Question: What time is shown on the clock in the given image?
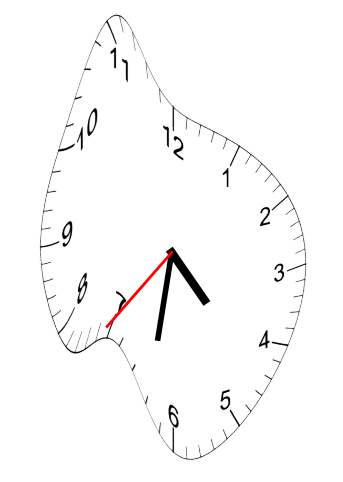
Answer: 04:31:36